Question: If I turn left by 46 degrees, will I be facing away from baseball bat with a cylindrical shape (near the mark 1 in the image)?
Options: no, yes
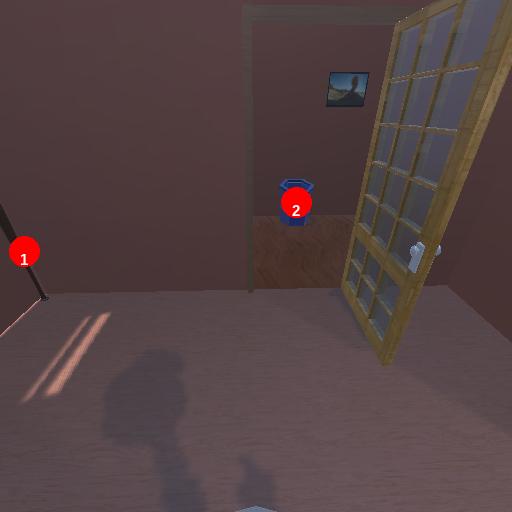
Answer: no